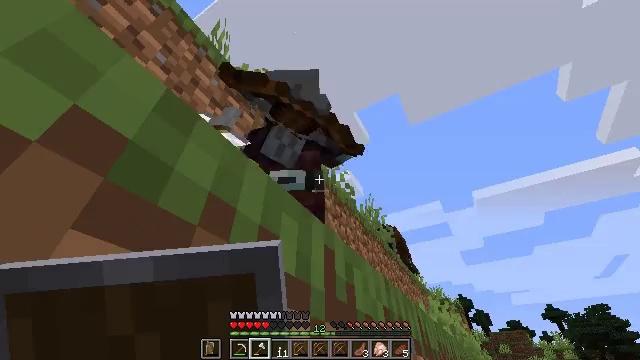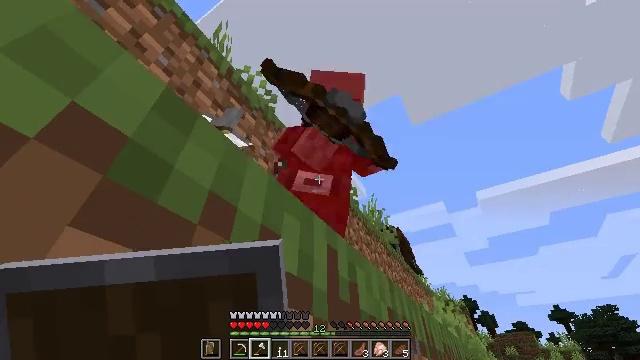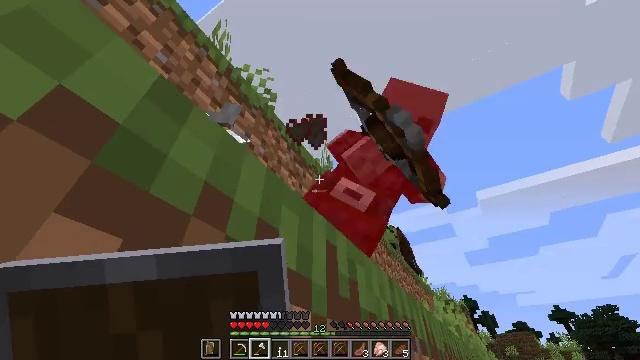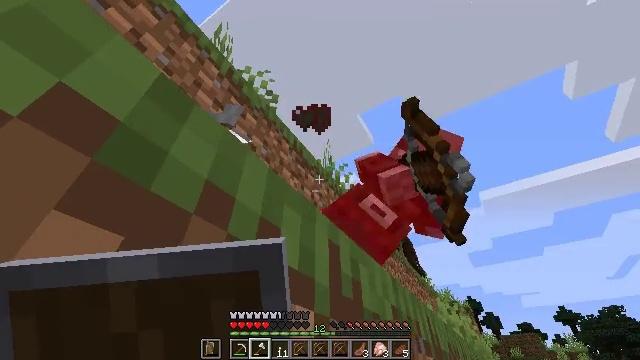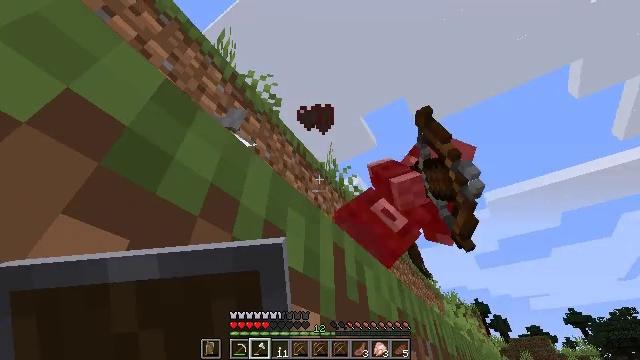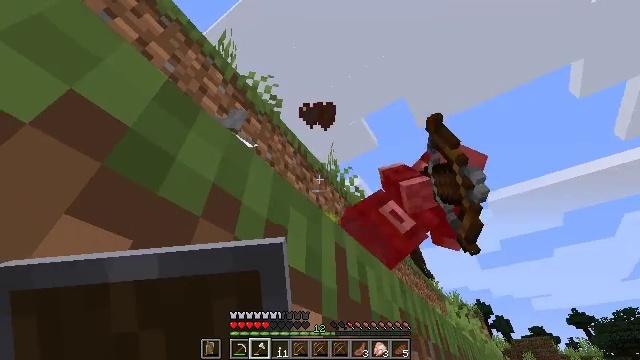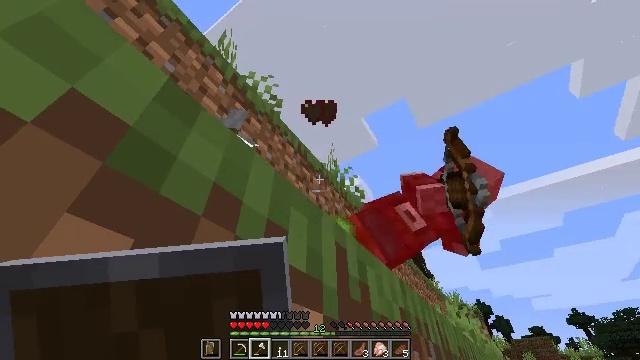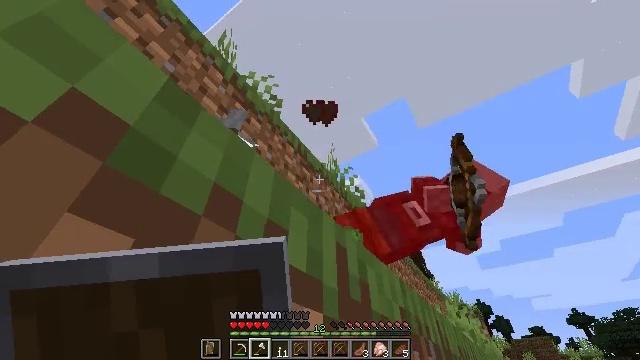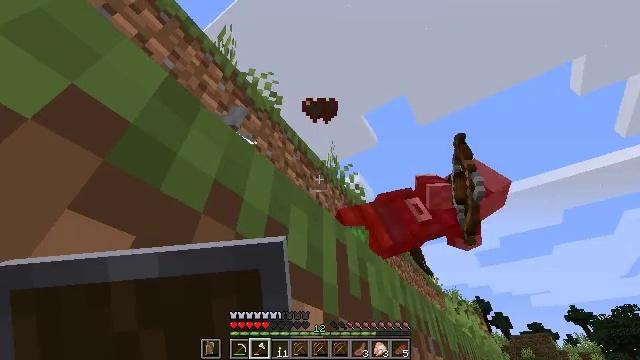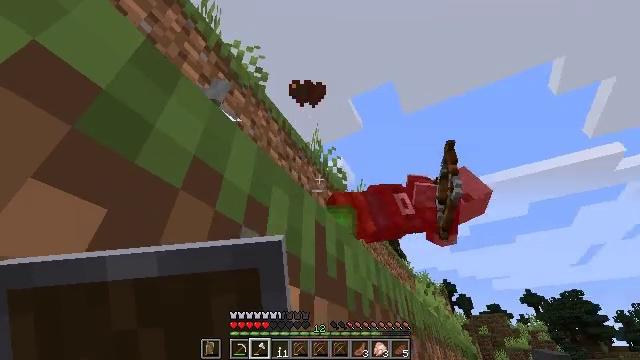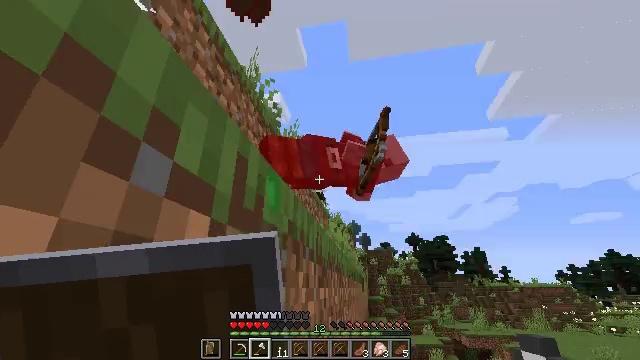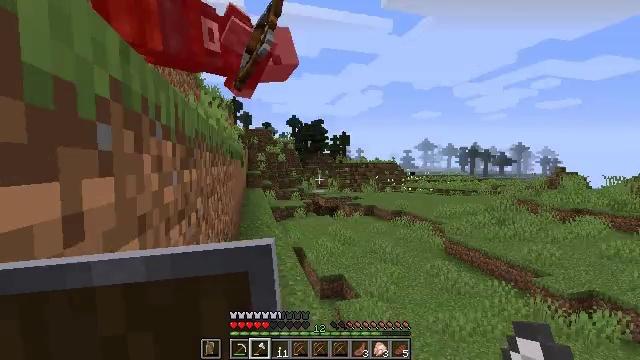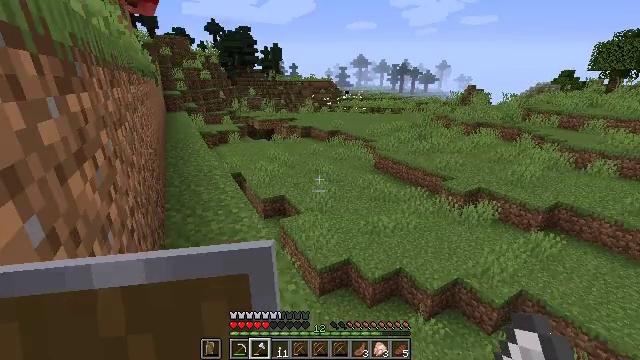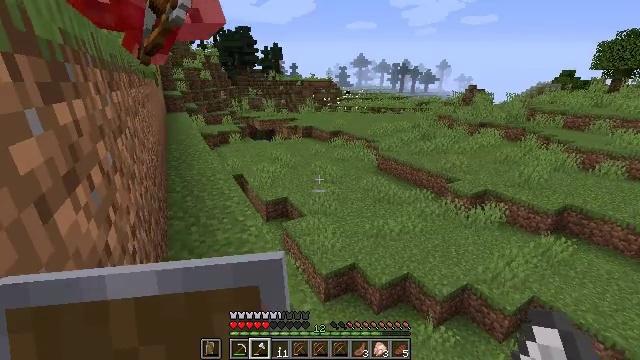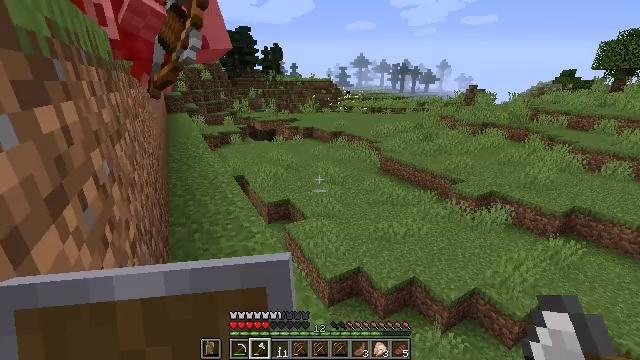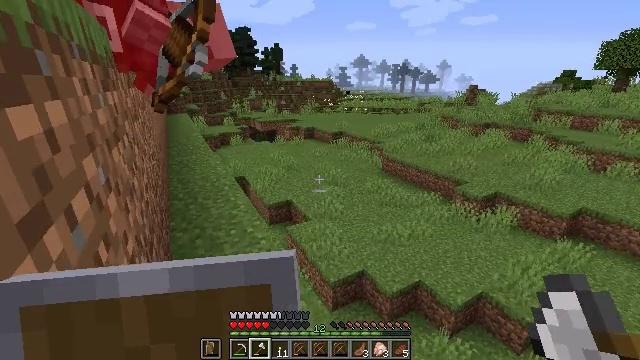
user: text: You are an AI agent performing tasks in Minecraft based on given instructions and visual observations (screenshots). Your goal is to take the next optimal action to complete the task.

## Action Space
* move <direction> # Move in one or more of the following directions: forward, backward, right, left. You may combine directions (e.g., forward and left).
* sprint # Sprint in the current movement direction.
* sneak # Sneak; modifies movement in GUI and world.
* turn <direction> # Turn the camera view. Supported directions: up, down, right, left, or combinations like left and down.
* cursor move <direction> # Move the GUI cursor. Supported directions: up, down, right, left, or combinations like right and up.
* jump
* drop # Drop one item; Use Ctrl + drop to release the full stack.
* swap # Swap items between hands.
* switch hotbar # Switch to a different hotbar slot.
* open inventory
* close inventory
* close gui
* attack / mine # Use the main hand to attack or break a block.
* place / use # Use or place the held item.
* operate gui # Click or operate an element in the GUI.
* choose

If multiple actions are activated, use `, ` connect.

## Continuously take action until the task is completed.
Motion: motion action
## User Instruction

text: Remove a crossbow from the inventory.
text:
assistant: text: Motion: no_op
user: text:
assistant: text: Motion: no_op
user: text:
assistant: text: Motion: no_op
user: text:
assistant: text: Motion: turn left
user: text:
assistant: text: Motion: no_op
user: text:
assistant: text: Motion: no_op
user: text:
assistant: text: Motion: no_op
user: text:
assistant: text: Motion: no_op
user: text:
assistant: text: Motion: turn right and down
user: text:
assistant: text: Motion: move forward, turn right and down
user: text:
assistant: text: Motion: move forward, turn right and down
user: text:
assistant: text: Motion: move forward and move left, turn right and down
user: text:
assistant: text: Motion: move forward and move left
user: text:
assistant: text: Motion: move forward and move left
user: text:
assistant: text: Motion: move forward and move left
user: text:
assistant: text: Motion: move forward and move left
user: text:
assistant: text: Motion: move forward and move left
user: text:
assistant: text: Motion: move forward and move left
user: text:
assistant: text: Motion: move left, turn right and down
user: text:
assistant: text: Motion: move left, turn right
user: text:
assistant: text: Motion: move left, turn right
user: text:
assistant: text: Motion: turn right
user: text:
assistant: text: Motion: move forward and move right, turn right and down
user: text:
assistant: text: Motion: move forward and move right, sprint, turn right
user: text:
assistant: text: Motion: move forward and move right, sprint
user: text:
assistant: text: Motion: move forward and move right, sprint
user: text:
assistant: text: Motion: move forward and move right, sprint
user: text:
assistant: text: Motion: move forward and move right, sprint, turn right
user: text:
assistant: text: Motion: move forward and move right, sprint, turn right and up
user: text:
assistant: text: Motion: move forward and move right, sprint, turn right